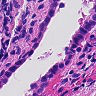
Metastatic tissue present: yes